Question: I am using 'Bootstrap' panel inside a section and the 'overflow-y' of panel body is 'scrollable'.
So when I am scrolling, the footer and body content seems to be overlapped.
'''
<section class="panel panel-featured">
<header class="panel-heading">
<div class="panel-actions"><a href="#" class="fa fa-caret-down"></a></div>
<h2 class="panel-title">Test Data</h2>
</header>
<div class="panel-body custom-scroll" style="max-height: 332px;">
<div class="col-md-12"> Testing div</div><div class="col-md-12"> Testing div</div>
<div class="col-md-12"> Testing div</div><div class="col-md-12"> Testing div</div>
</div>
<footer class="panel-footer text-right">
<button type="button" class="btn btn-primary">
Hit Me
</button>
</footer>
</section>
'''

I tried using 'Z-index' to resolved this. Is there any way to remove this overlap when scrolling the panel body ?
Please help. Thanks in advance.
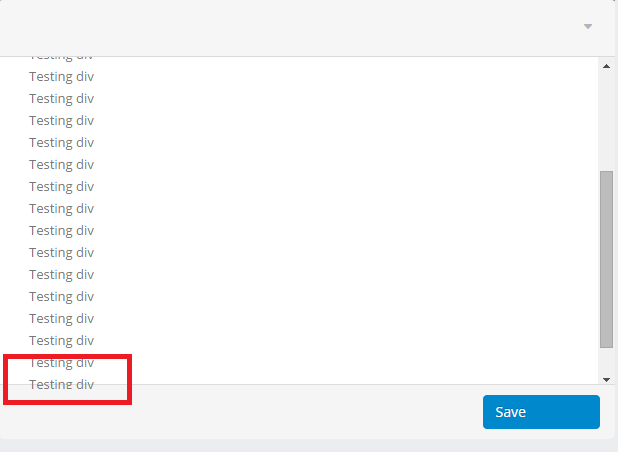
Answer: The issue here was that an additional class was being applied to modal footer from some custom file i.e.,
'''
.modal-footer {
margin-top: -5px;
}
'''
That is why there was a overlap.